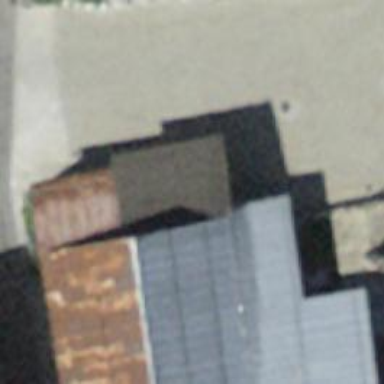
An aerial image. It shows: Restaurant.